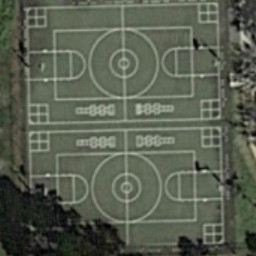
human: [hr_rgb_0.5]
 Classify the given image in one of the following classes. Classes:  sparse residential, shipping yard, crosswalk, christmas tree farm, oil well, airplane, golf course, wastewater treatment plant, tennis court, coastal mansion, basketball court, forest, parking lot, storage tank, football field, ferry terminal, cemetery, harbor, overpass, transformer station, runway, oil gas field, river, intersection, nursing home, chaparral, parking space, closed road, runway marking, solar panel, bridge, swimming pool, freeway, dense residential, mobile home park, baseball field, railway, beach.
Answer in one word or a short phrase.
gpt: basketball court